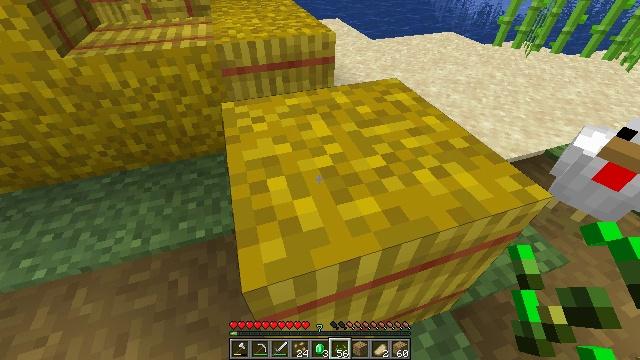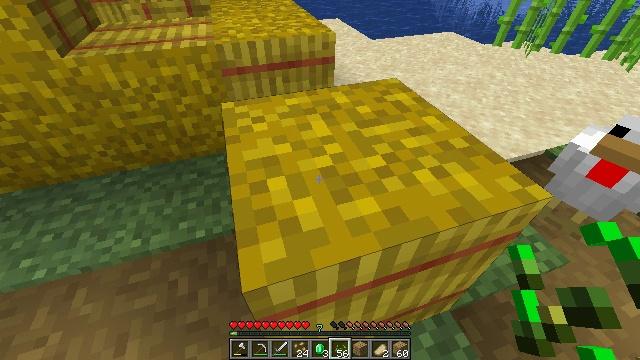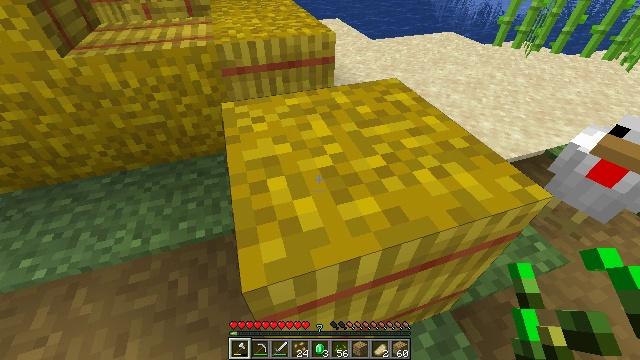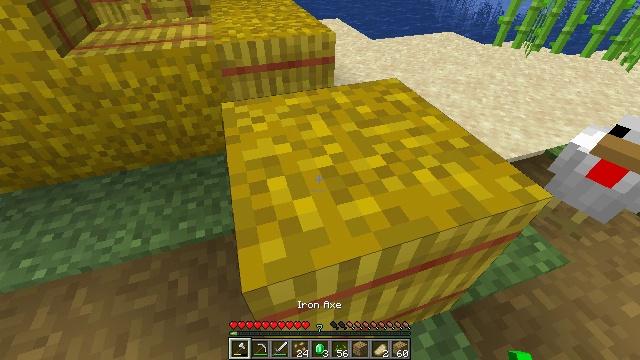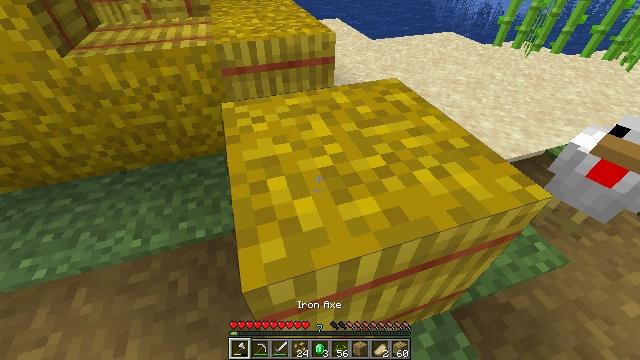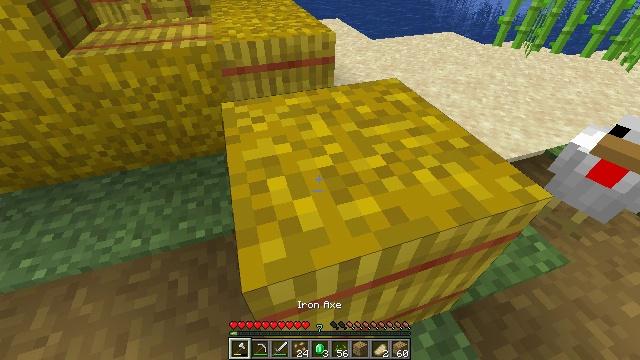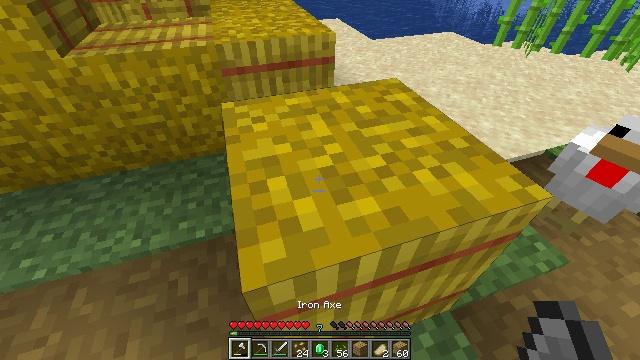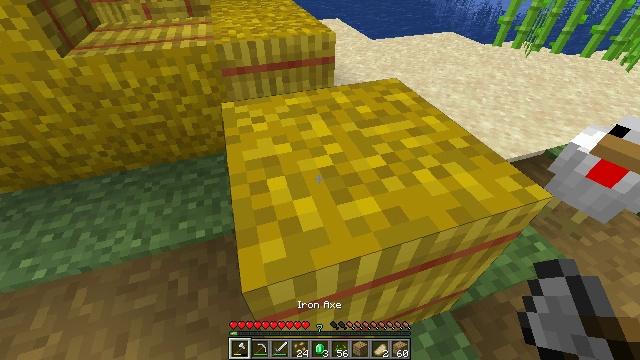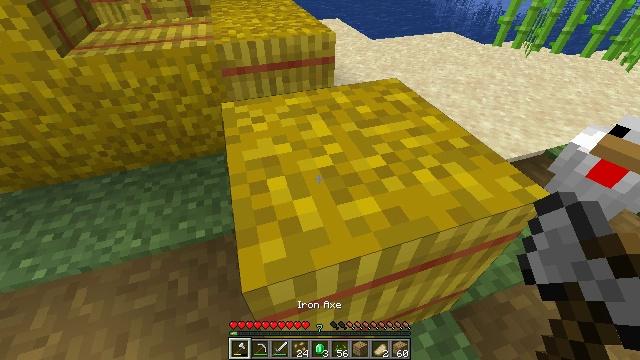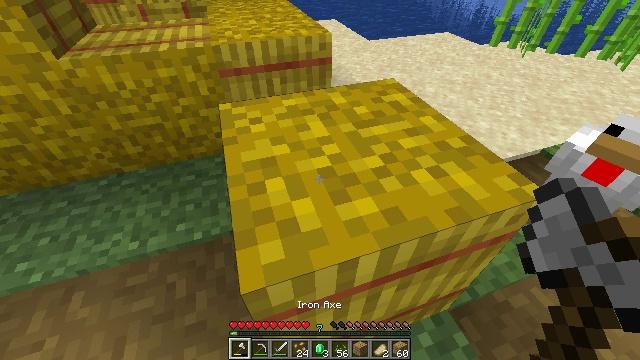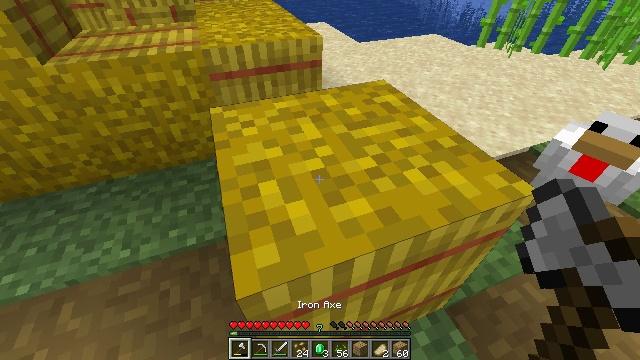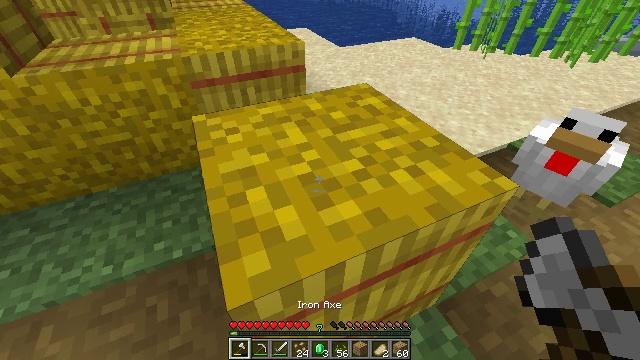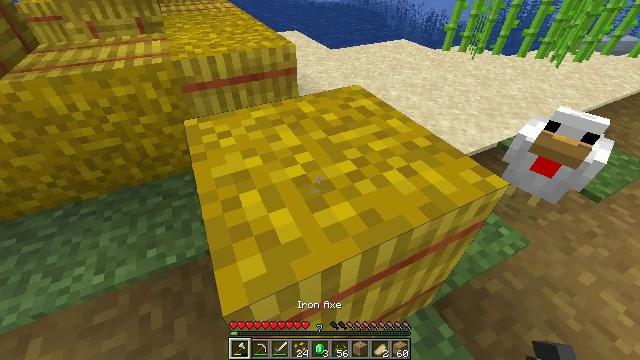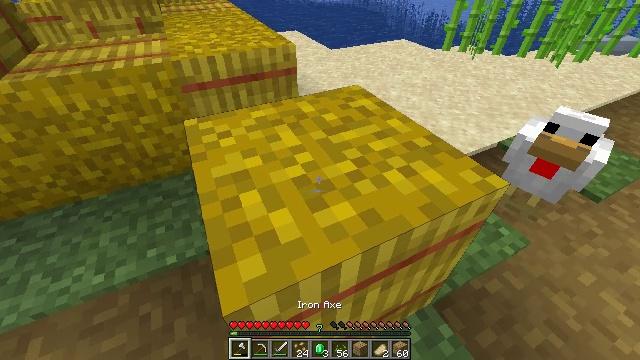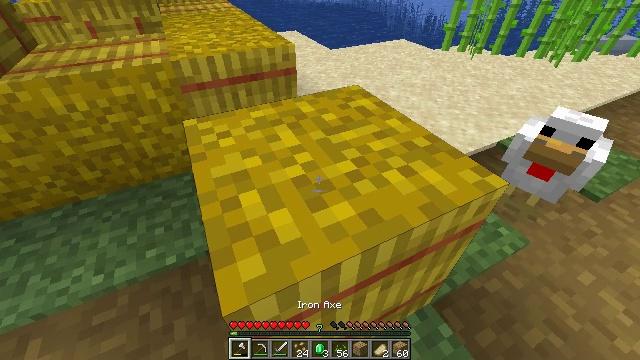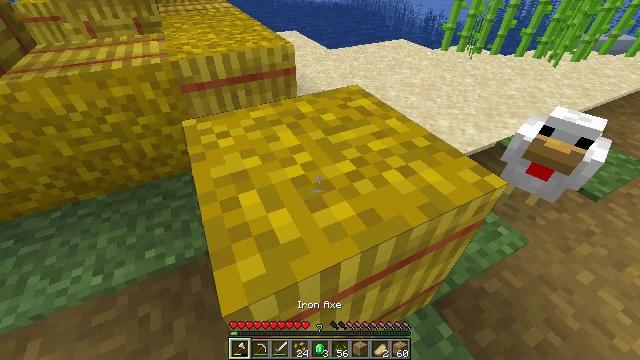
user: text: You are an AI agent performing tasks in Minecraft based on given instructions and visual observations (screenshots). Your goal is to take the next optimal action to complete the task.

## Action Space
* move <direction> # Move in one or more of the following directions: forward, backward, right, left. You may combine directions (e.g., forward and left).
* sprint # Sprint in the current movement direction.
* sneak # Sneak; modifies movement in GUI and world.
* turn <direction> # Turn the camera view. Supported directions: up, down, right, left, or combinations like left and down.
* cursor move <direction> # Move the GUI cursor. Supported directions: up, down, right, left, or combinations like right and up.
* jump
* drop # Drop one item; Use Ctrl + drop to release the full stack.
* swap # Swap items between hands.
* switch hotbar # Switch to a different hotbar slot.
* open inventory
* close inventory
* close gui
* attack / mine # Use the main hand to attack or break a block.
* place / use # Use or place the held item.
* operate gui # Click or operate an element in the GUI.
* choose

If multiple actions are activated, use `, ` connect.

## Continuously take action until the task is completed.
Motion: motion action
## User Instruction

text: Break the hay block to collect it.
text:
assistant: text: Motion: no_op
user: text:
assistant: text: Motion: switch to hotbar 1
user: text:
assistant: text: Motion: switch to hotbar 1
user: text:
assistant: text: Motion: switch to hotbar 1
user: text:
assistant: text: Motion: switch to hotbar 1
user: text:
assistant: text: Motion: no_op
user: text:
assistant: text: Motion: no_op
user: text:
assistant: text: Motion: no_op
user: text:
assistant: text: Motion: no_op
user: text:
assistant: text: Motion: turn right
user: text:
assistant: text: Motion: turn right
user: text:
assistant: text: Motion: turn right
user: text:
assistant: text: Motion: no_op
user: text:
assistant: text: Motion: no_op
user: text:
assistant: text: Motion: no_op
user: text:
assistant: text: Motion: attack / mine
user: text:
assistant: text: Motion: attack / mine
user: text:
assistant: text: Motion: attack / mine
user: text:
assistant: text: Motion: attack / mine
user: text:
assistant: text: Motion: attack / mine
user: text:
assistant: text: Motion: attack / mine
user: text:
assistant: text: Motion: attack / mine
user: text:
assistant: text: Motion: attack / mine
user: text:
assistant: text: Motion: attack / mine
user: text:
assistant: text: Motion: attack / mine
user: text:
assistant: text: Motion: attack / mine
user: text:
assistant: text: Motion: attack / mine
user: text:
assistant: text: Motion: attack / mine
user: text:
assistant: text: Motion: attack / mine
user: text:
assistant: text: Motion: attack / mine